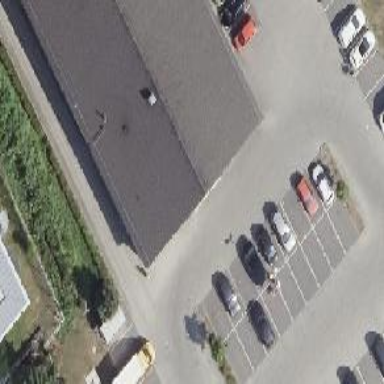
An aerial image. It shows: Bakery.